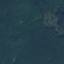
Land use / land cover: Forest